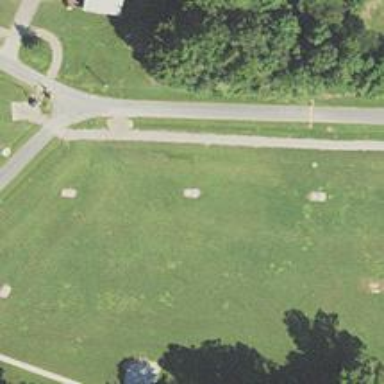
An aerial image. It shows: Disc golf tee area.